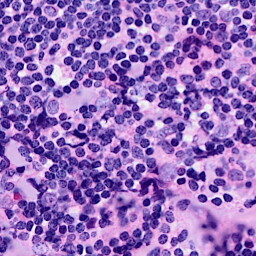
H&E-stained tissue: Breast